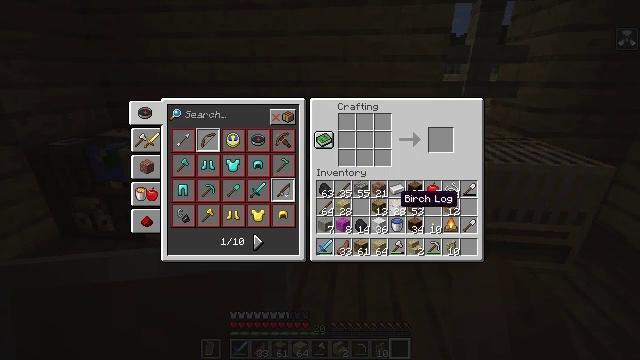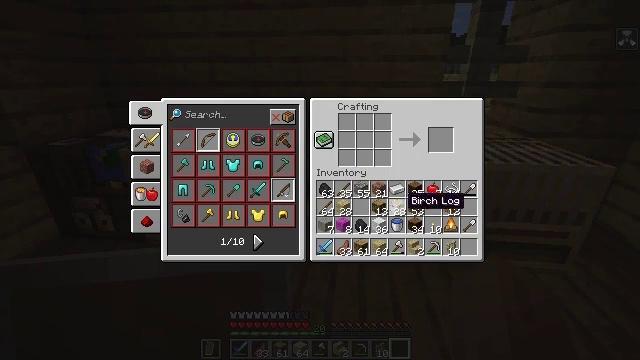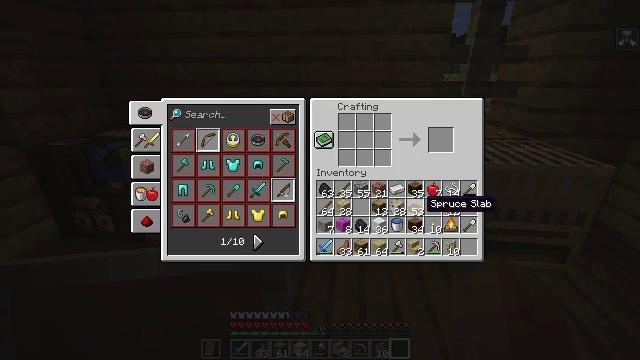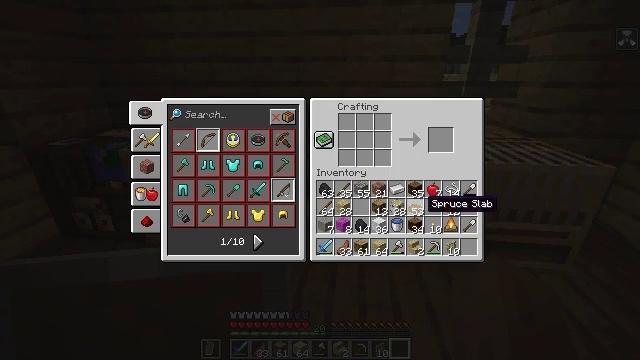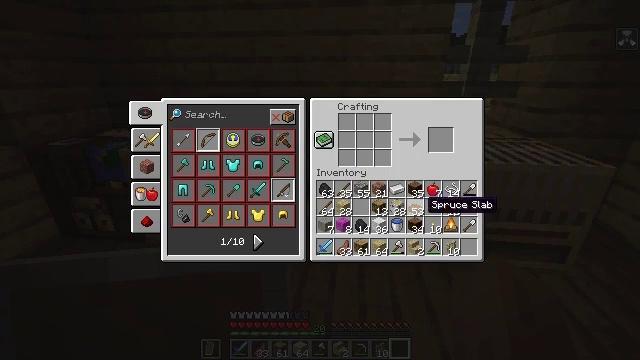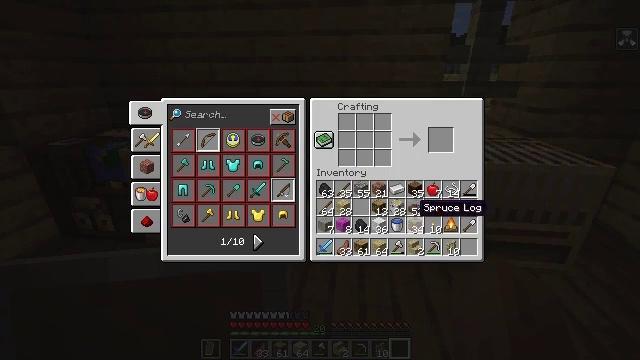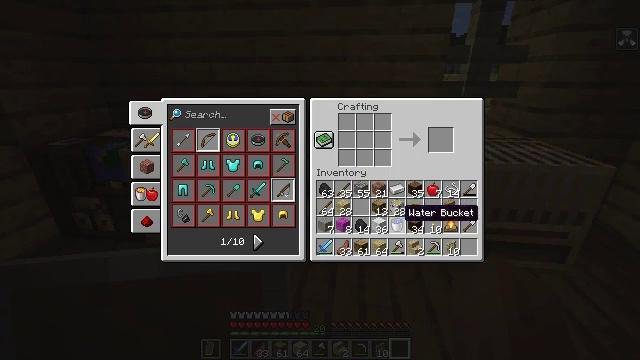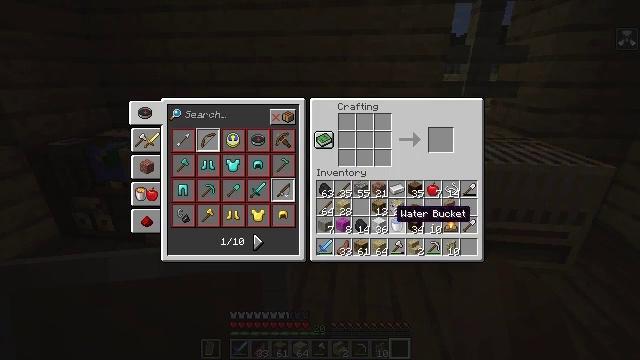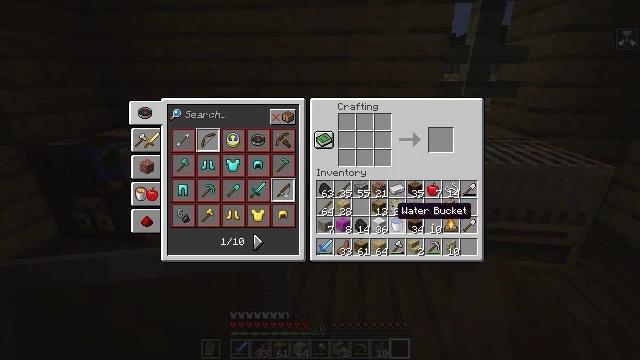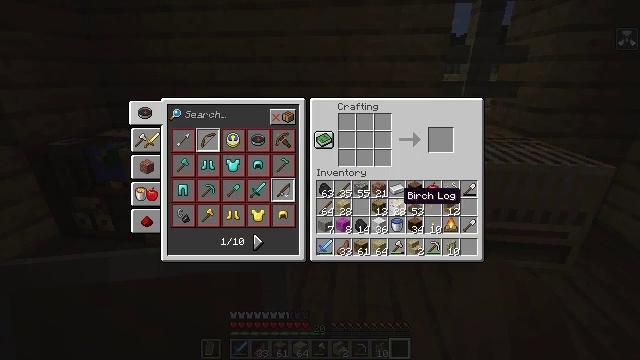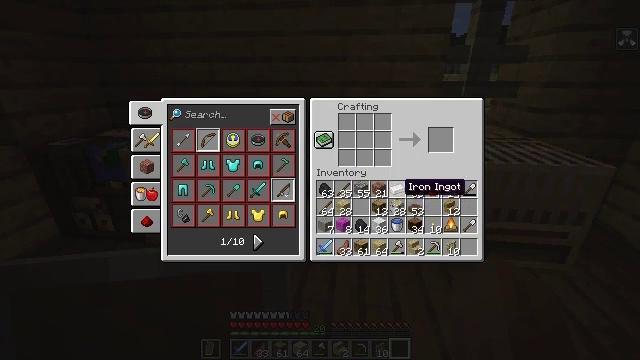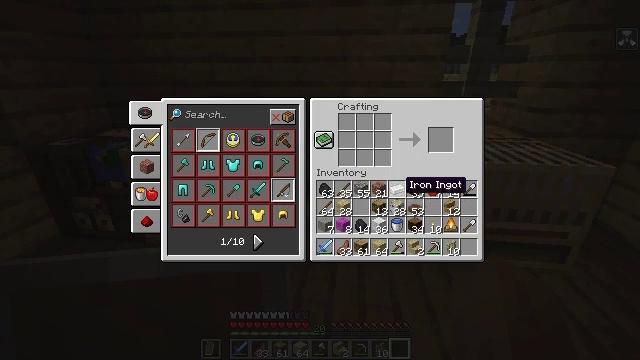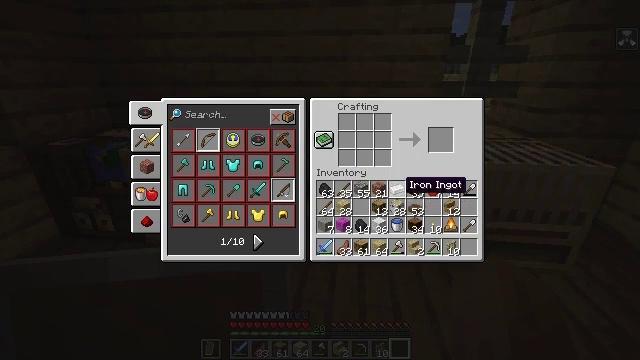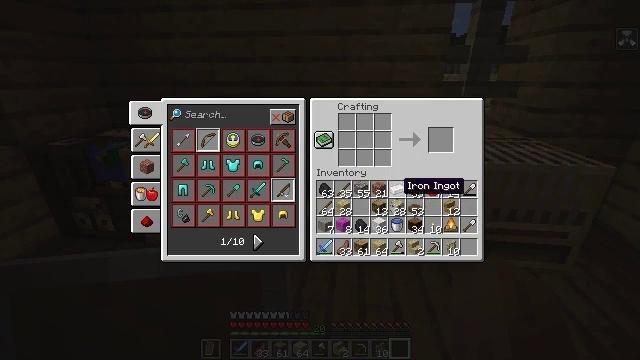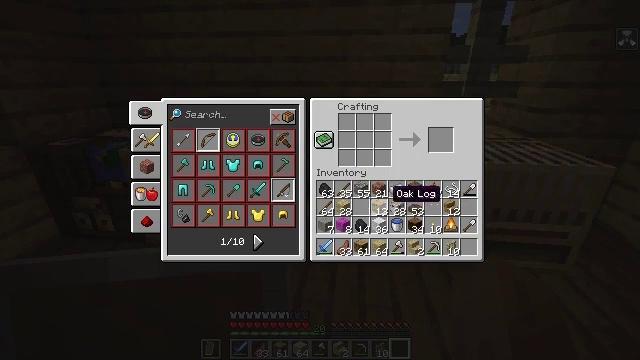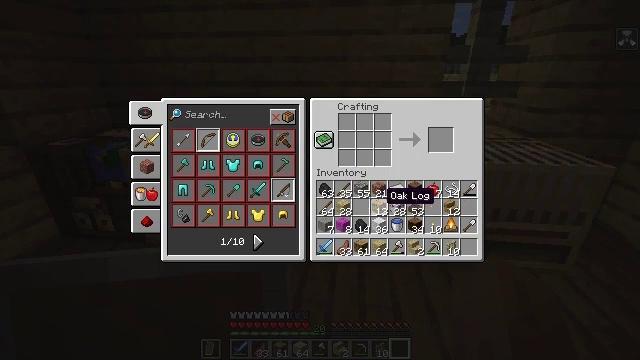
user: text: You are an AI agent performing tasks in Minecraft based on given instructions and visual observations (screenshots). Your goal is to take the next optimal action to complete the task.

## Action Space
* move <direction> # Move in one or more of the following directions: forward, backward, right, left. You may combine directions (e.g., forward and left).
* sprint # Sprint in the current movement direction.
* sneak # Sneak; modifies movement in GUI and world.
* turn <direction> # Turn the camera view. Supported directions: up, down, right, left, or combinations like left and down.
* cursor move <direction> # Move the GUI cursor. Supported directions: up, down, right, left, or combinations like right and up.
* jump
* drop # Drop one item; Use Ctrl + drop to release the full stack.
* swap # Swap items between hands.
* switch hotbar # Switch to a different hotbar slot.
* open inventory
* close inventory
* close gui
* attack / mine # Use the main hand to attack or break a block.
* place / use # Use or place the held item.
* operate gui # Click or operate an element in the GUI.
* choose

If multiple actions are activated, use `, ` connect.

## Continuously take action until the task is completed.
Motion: motion action
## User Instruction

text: Craft a magenta carpet for your home.
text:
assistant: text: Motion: cursor move right
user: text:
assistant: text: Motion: cursor move right
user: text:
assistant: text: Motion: no_op
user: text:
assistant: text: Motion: no_op
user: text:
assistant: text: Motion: cursor move left
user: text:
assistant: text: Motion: cursor move left
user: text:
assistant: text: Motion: cursor move left
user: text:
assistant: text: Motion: no_op
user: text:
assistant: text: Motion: cursor move up
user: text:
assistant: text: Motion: cursor move up
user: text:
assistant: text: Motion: no_op
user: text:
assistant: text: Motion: no_op
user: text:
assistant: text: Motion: no_op
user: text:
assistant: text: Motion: cursor move left and down
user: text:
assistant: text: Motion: no_op
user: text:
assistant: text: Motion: no_op
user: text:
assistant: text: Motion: no_op
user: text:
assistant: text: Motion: no_op
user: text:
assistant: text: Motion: cursor move left
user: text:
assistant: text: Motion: no_op
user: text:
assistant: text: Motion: no_op
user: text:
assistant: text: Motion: no_op
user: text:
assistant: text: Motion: no_op
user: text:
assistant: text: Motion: no_op
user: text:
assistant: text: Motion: no_op
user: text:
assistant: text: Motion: no_op
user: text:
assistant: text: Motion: no_op
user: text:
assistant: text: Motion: no_op
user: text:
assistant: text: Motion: no_op
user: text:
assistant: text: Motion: operate gui